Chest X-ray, PA view. Patient: 57 years old, sex M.
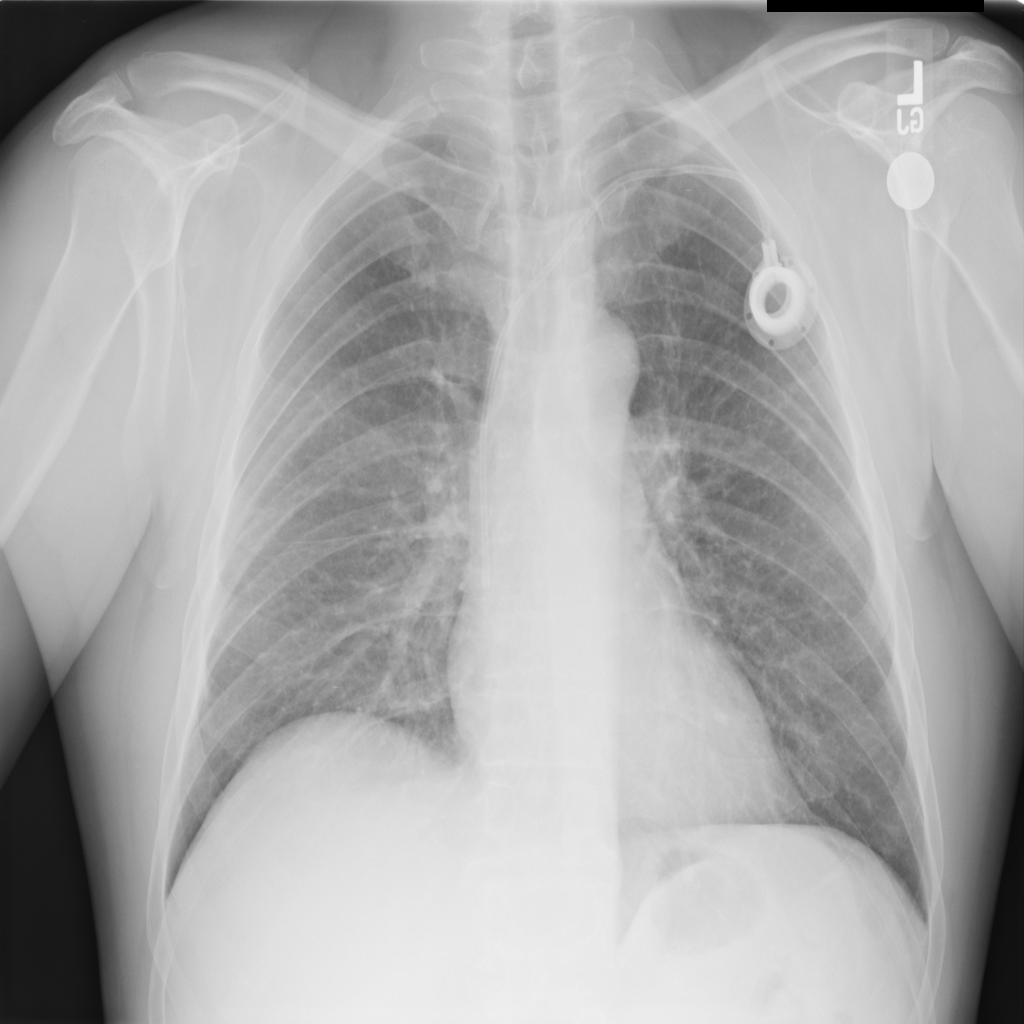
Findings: No Finding